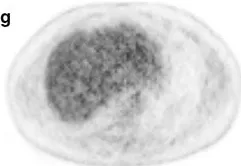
After 10 weeks. Of sunitinib therapy. Both liver lesions were no longer detectable on repeat imaging.
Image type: radiology (pet)